Question: In the older implementation with iText 7.0.7 and html2pdf 1.0.4, unicode symbols from the HTML would display in the output PDF.
But after upgrading to iText 7.1.12 and html2pdf 3.0.1, the output does not show the unicode characters.
How do I get the older behavior back with new versions?

Sample input:
'''
<html>
<head>
<title>STA Form</title>
</head>
<body>
<table>
<tbody>
<tr>
<td>Will today's weather have a potential safety impact?</td>
<td>
&#x2611; Yes &nbsp; &nbsp;
&#x2610; No
</td>
</tr>
</tbody>
</table>
</body>
</html>
'''
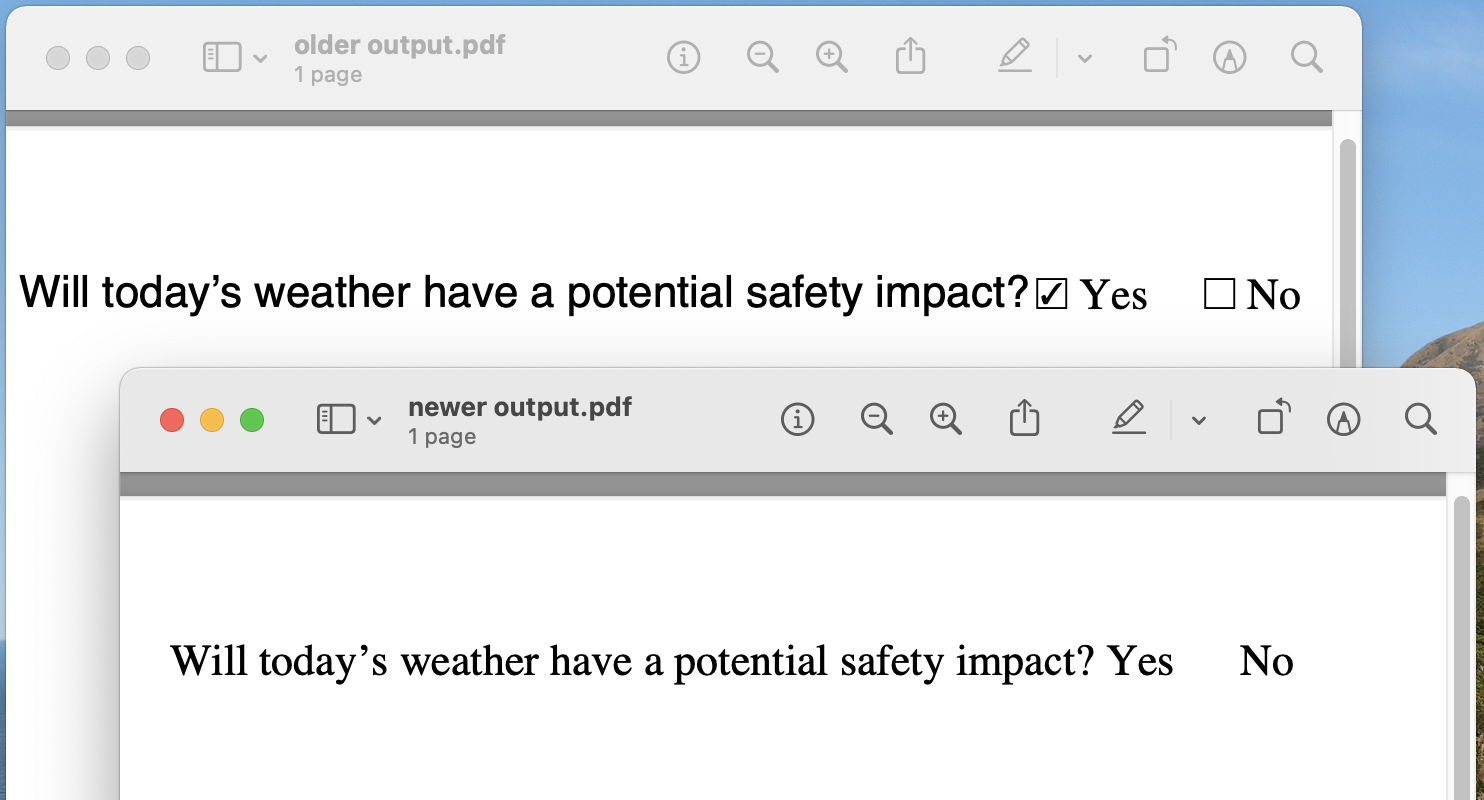
Answer: You just need to add a font that contains the characters/glyphs in question into the set of font that pdfHTML uses for conversion. By default pdfHTML's set of fonts does not guarantee the presence of each and every Unicode character.
In my case a font that has the desired symbols that I was able to locate on my Windows system is Segoe UI Symbol.
If I add this font into the Font Provider and pass the font provider into Converter Properties as follows, I get the desired result.
'''
ConverterProperties properties = new ConverterProperties();
FontProvider fontProvider = new DefaultFontProvider();
fontProvider.addFont("C:/Windows/Fonts/seguisym.ttf");
properties.setFontProvider(fontProvider);
HtmlConverter.convertToPdf(new File("path/to/file.html"),
new File("path/to/file.pdf"), properties);
'''
<URL>